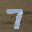
Label: 7